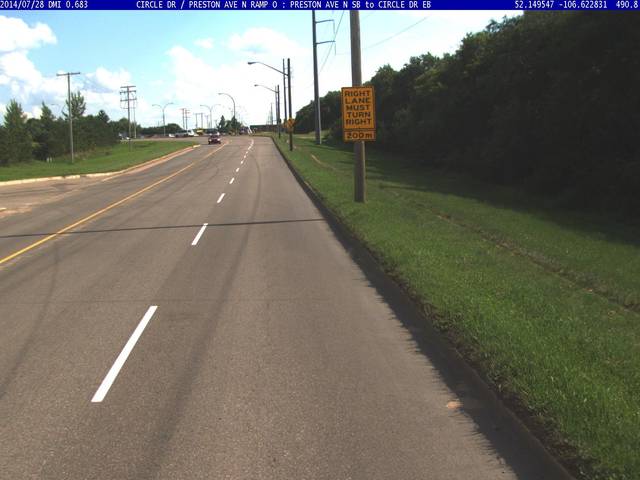
Region: Canada
Coordinates: 52.15, -106.623